Question: So I'm fairly new to jQuery and I'm trying to have a continuos animation of an iceberg floating in water.

And I want it to kinda rotate and bob, this is my current code for a looping animation.. Just need some help getting it to do what i want ha!
'''
function iceburg() {
jQuery('.iceburg').css({bottom:0});
jQuery('.iceburg').animate ({
bottom: '10px'
}, 200, function() {
jQuery('.iceburg').animate ({
bottom: '0px'
}, 200);
});
}
iceburg();
'''
I cant figure out what im doing wrong and how to rotate it? Can anyone help please?
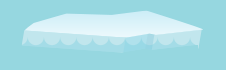
Answer: Try
'''
var ice = $('.iceburg');
function anim() {
setInterval(function(){
ice.animate({
top:'+=20'},
{
duration:1000,
step:function()
{ ice.css('-webkit-transform','rotate(-0.5deg)');}
});
ice.animate({
top:'-=20'},
{
duration:1000,
step:function()
{ ice.css('-webkit-transform','rotate(0.5deg)');}
});
});
}
anim();
'''
Fiddle <URL>